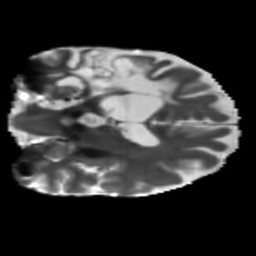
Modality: T2w
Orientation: coronal
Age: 46
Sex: male
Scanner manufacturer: siemens
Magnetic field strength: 3 T
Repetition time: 5.47 s
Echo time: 0.0854 s